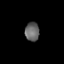
Tissue: skin
Cell type: Epithelial cells
Senescence score: 0.2022
Nuclear area (px): 266
Mean DAPI intensity: 100.417